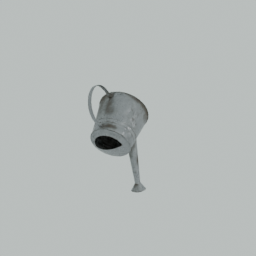
Label: tools